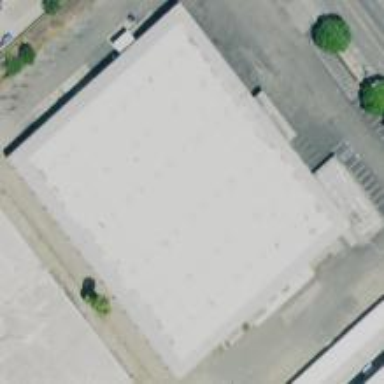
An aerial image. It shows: Building used as post depot.